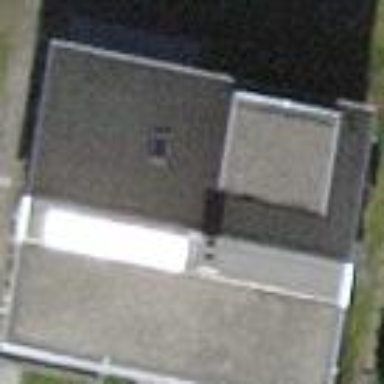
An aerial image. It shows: Detached building with gabled tile roof.